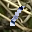
Label: 1